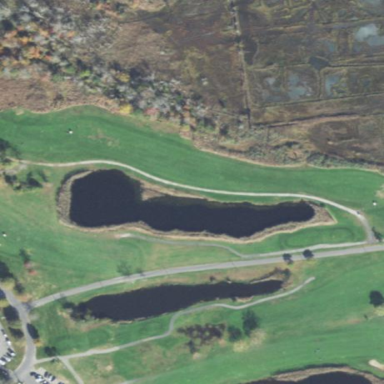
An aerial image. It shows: Golf fairway surrounded by grass.